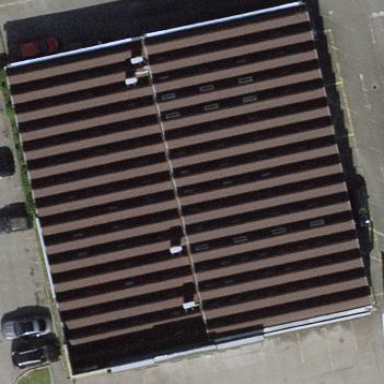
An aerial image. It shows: Commercial building housing variety store.